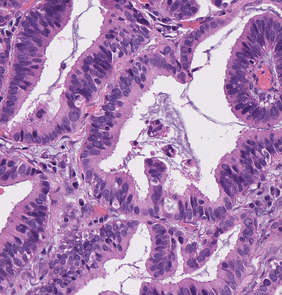
Tumor epithelial tissue: yes
Tumor-associated stroma tissue: yes
Normal tissue: no